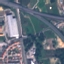
Land use / land cover class: Highway